Question: I would like to create a NSBezierPath object which corresponds to the outline of an arbitrary bitmap image.
All my images are png solid monochrome shapes with transparent backgrounds. Here is an examplee:

I want the bezier path of the outline of the shape. What is the bast way to achieve this?
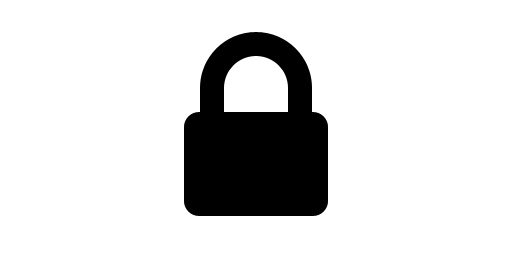
Answer: What you are looking for is a .
<URL>
- <URL>
Some other (non-ObjC) open-source projects implementing tracing (for code reference):
- <URL>
Anyone who has ever used Illustrator's (or any of its competitors') tracing tools can assure you that tracing is a non-trivial thing, though. But for your simple b&w images (technically graysacle, due to antialiasing, but that's rather neglectable here) just about any algorithm should do the trick. Especially if you don't even need perfect curve fitting, as you noted.